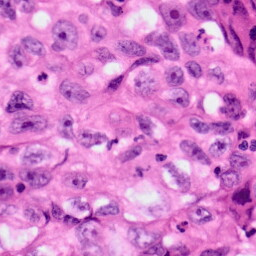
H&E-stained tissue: Lung